Question: I have a x64 .NET project. To that project I have added a reference, which I believed to have been built in AnyCPU-mode. The image below shows the output of CORFLAGS for that reference assembly (32BITREQ : 0 -> AnyCPU, right?).

Still the compiler gives me the following warning:
> There was a mismatch between the processor architecture of the project being built "AMD64" and the processor architecture of the reference "MyReference, Version=2.1.0.0, Culture=neutral", "x86". This mismatch may cause runtime failures. Please consider changing the targeted processor architecture of your project through the Configuration Manager so as to align the processor architectures between your project and references, or take a dependency on references with a processor architecture that matches the targeted processor architecture of your project.
So what's wrong here? Did I interpret the CORFLAGS the wrong way? Or do I need to change something in my VS build configuration?
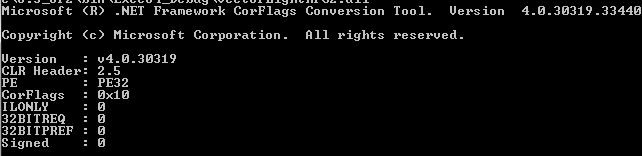
Answer: Yes, you interpreted it wrong. Most important signal is 'ILONLY : 0', that tells you that you have a mixed-mode assembly that contains both IL and machine code. The C++/CLI language is the primary way to create assemblies like that, the native C++ code in the project got compiled to machine code directly.
Then the 'PE' value tells you that this C++ code got compiled to x86 machine code. And the compiler appropriately warns that this assembly isn't usable in your project, it will bomb at runtime with a BadImageFormatException when your program attempts to call the C++ code.
The '32BITREQ' bit is not meaningful in this scenario, just "requesting" it isn't good enough, the C++ linker (unhelpfully) leaves it unset.
If you want to use it then you'll have to rebuild it. Add the x64 platform to the project so the C++/CLI compiler will generate 64-bit machine code. That isn't always possible, the C++/CLI might have a dependency on a library that's only available in 32-bit or contain assembly code that's difficult to rewrite. If the assembly isn't yours then you'll have to get on the phone to ask.
---
There's a small glimmer of hope that this turns out well anyway, note that this is just a compile and not an outright error. Your machine already have the 64-bit version of this assembly available in the GAC, put there by an installer supplied by the assembly owner.
Have a look-see at the content of the GAC, c:\windows\microsoft.netssembly for .NET 4.0+ assemblies. The 'GAC_64' subdirectory is the home for mixed-mode assemblies that contain 64-bit machine code. If you see the same assembly there then you're good to go, the CLR will load the assembly from this directory at runtime. Just a small glimmer, this is not common for assemblies that are not part of the .NET Framework. Good luck.